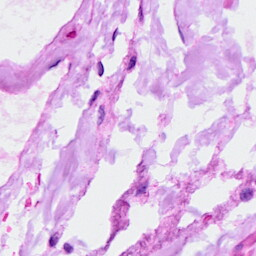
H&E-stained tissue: Ovarian